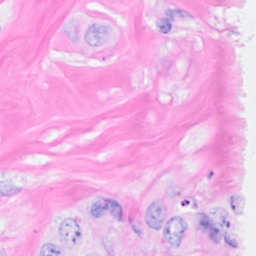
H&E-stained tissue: Breast